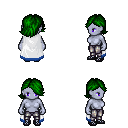
a pixel art fantasy rpg character, female body template, dark elf, purple skin, white trimmed cape, metal pants, green swoop hairstyle, ghillies, four views (front, back, left, right), 2x2 character sprite sheet, small pixel art, hard edges, no anti-aliasing